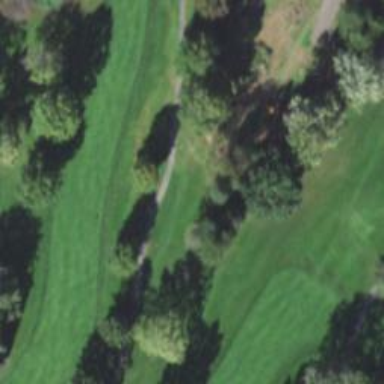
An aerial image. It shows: Path for golf carts.